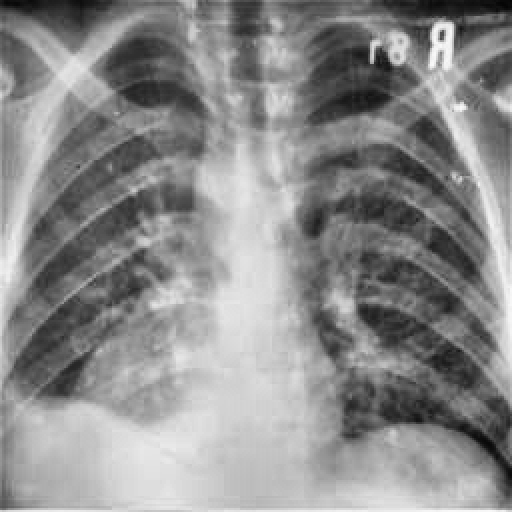
Finding: TUBERCULOSIS